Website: walmart
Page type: review-order
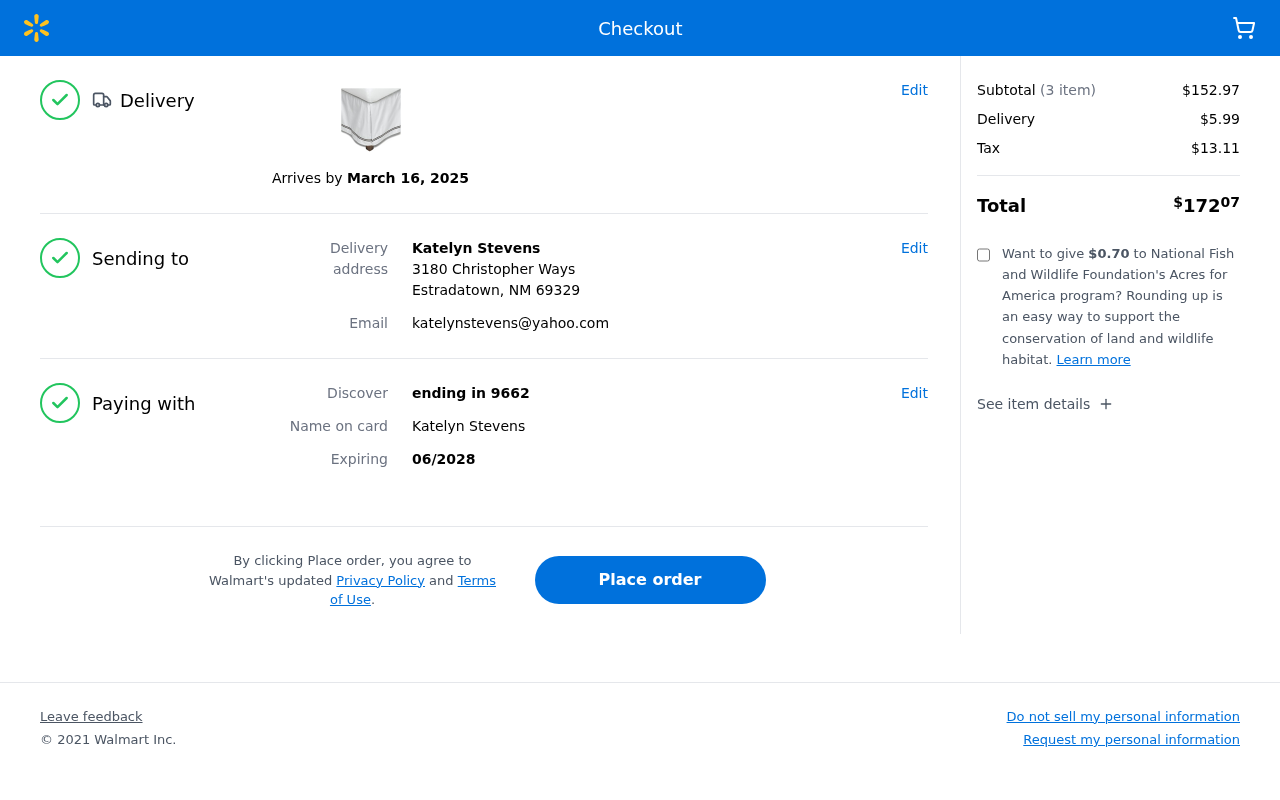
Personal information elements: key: PII_CARD_LAST4
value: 9662
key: PII_CARD_NAME
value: Katelyn Stevens
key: PII_CARD_TYPE
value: Discover
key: PII_CITY_STATE_ZIP
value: Estradatown, NM 69329
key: PII_EMAIL
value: katelynstevens@yahoo.com
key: PII_FULLNAME
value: Katelyn Stevens
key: PII_STREET
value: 3180 Christopher Ways
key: PII_FIRSTNAME
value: Katelyn
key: PII_LASTNAME
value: Stevens
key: PII_FULLNAME2
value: Katelyn Stevens
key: PII_FULLNAME3
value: Katelyn Stevens
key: PII_FIRSTNAME2
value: Katelyn
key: PII_FIRSTNAME3
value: Katelyn
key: PII_LASTNAME2
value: Stevens
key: PII_LASTNAME3
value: Stevens
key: PII_FIRSTNAME_DERIVED
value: Katelyn
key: PII_LASTNAME_DERIVED
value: Stevens
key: PII_FULLNAME_DERIVED
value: Katelyn Stevens
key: PII_NAME_FULL_DERIVED
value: Katelyn Stevens
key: PII_CARD_EXPIRY
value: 06/2028
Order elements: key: ORDER_DELIVERY_DATE
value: March 16, 2025
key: ORDER_NUM_ITEMS
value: (3 item)
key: ORDER_SUBTOTAL
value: $152.97
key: ORDER_SHIPPING_COST
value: $5.99
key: ORDER_TAX
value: $13.11
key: ORDER_TOTAL
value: $17207
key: ORDER_DONATION
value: $0.70